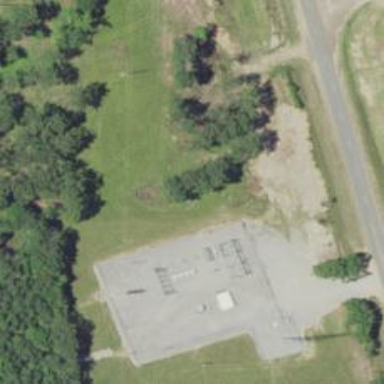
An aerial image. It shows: Distribution power substation secured by fence.